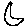
Label: moon